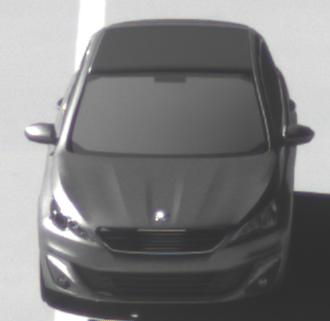
Make: Peugeot
Model: 308 VTi 82
Detailed model: 308 (II)
Model produced from: 2013/09
Model produced until: 2014/11
Doors: 5
Color: gray
Road condition: dry road
Daytime: morning or afternoon
Contrast: high contrast